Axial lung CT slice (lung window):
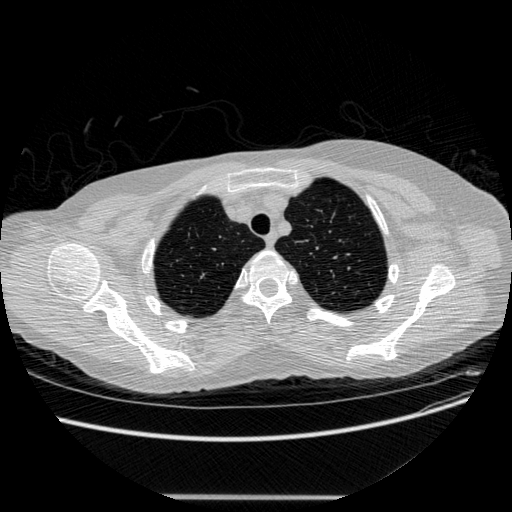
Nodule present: no